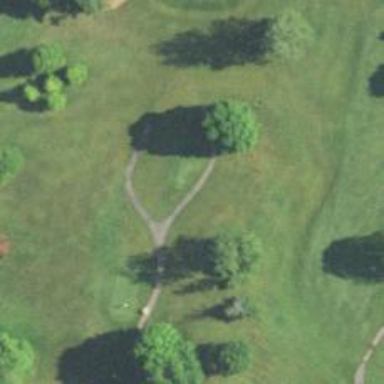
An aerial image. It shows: Path for both road and golf.